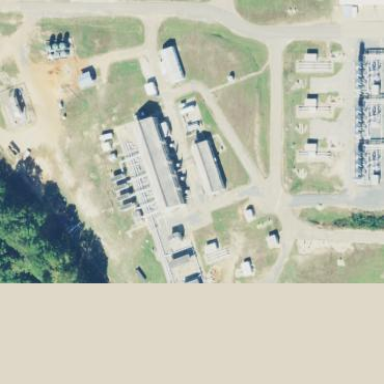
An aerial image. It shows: Industrial area featuring compression substation.